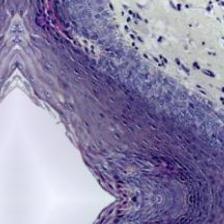
Diagnosis: Normal